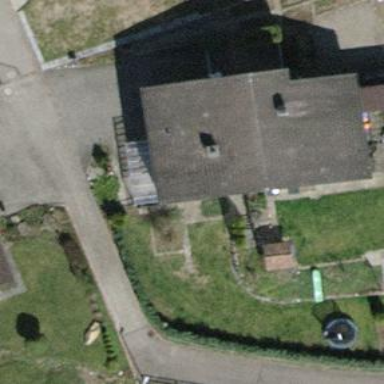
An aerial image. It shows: Detached building.